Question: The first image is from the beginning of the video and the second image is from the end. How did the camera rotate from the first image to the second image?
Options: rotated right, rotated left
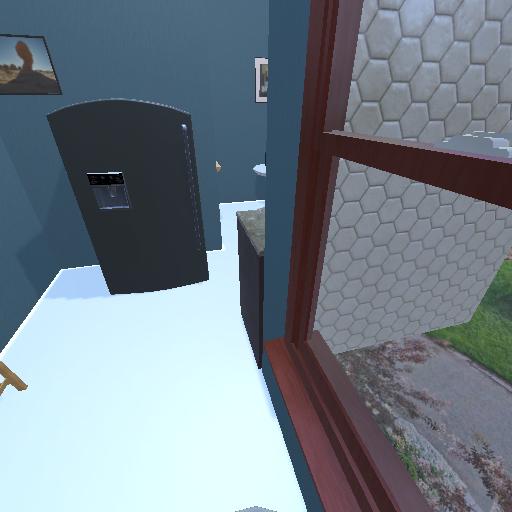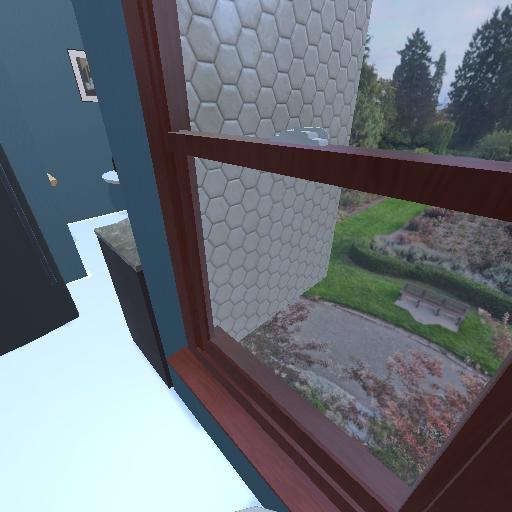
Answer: rotated right